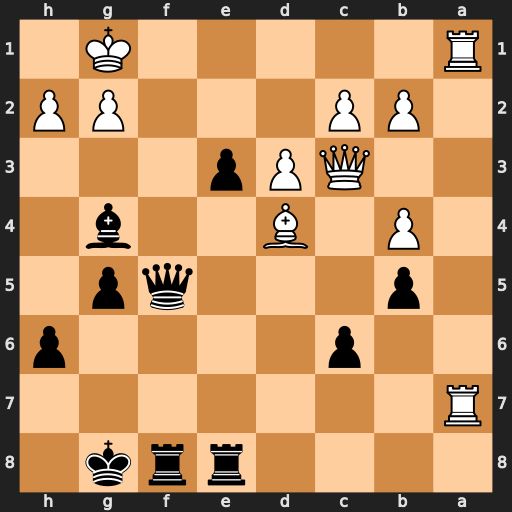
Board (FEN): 4rrk1/R7/2p4p/1p3qp1/1P1B2b1/2QPp3/1PP3PP/R5K1
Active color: b
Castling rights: -
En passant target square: -
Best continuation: Qf2+ Kh1 Qf1+ Rxf1 Rxf1#